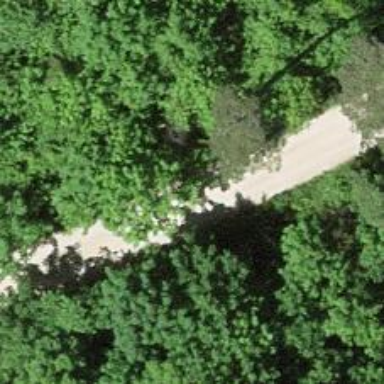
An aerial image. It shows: Unpaved track with grade2 tracktype.